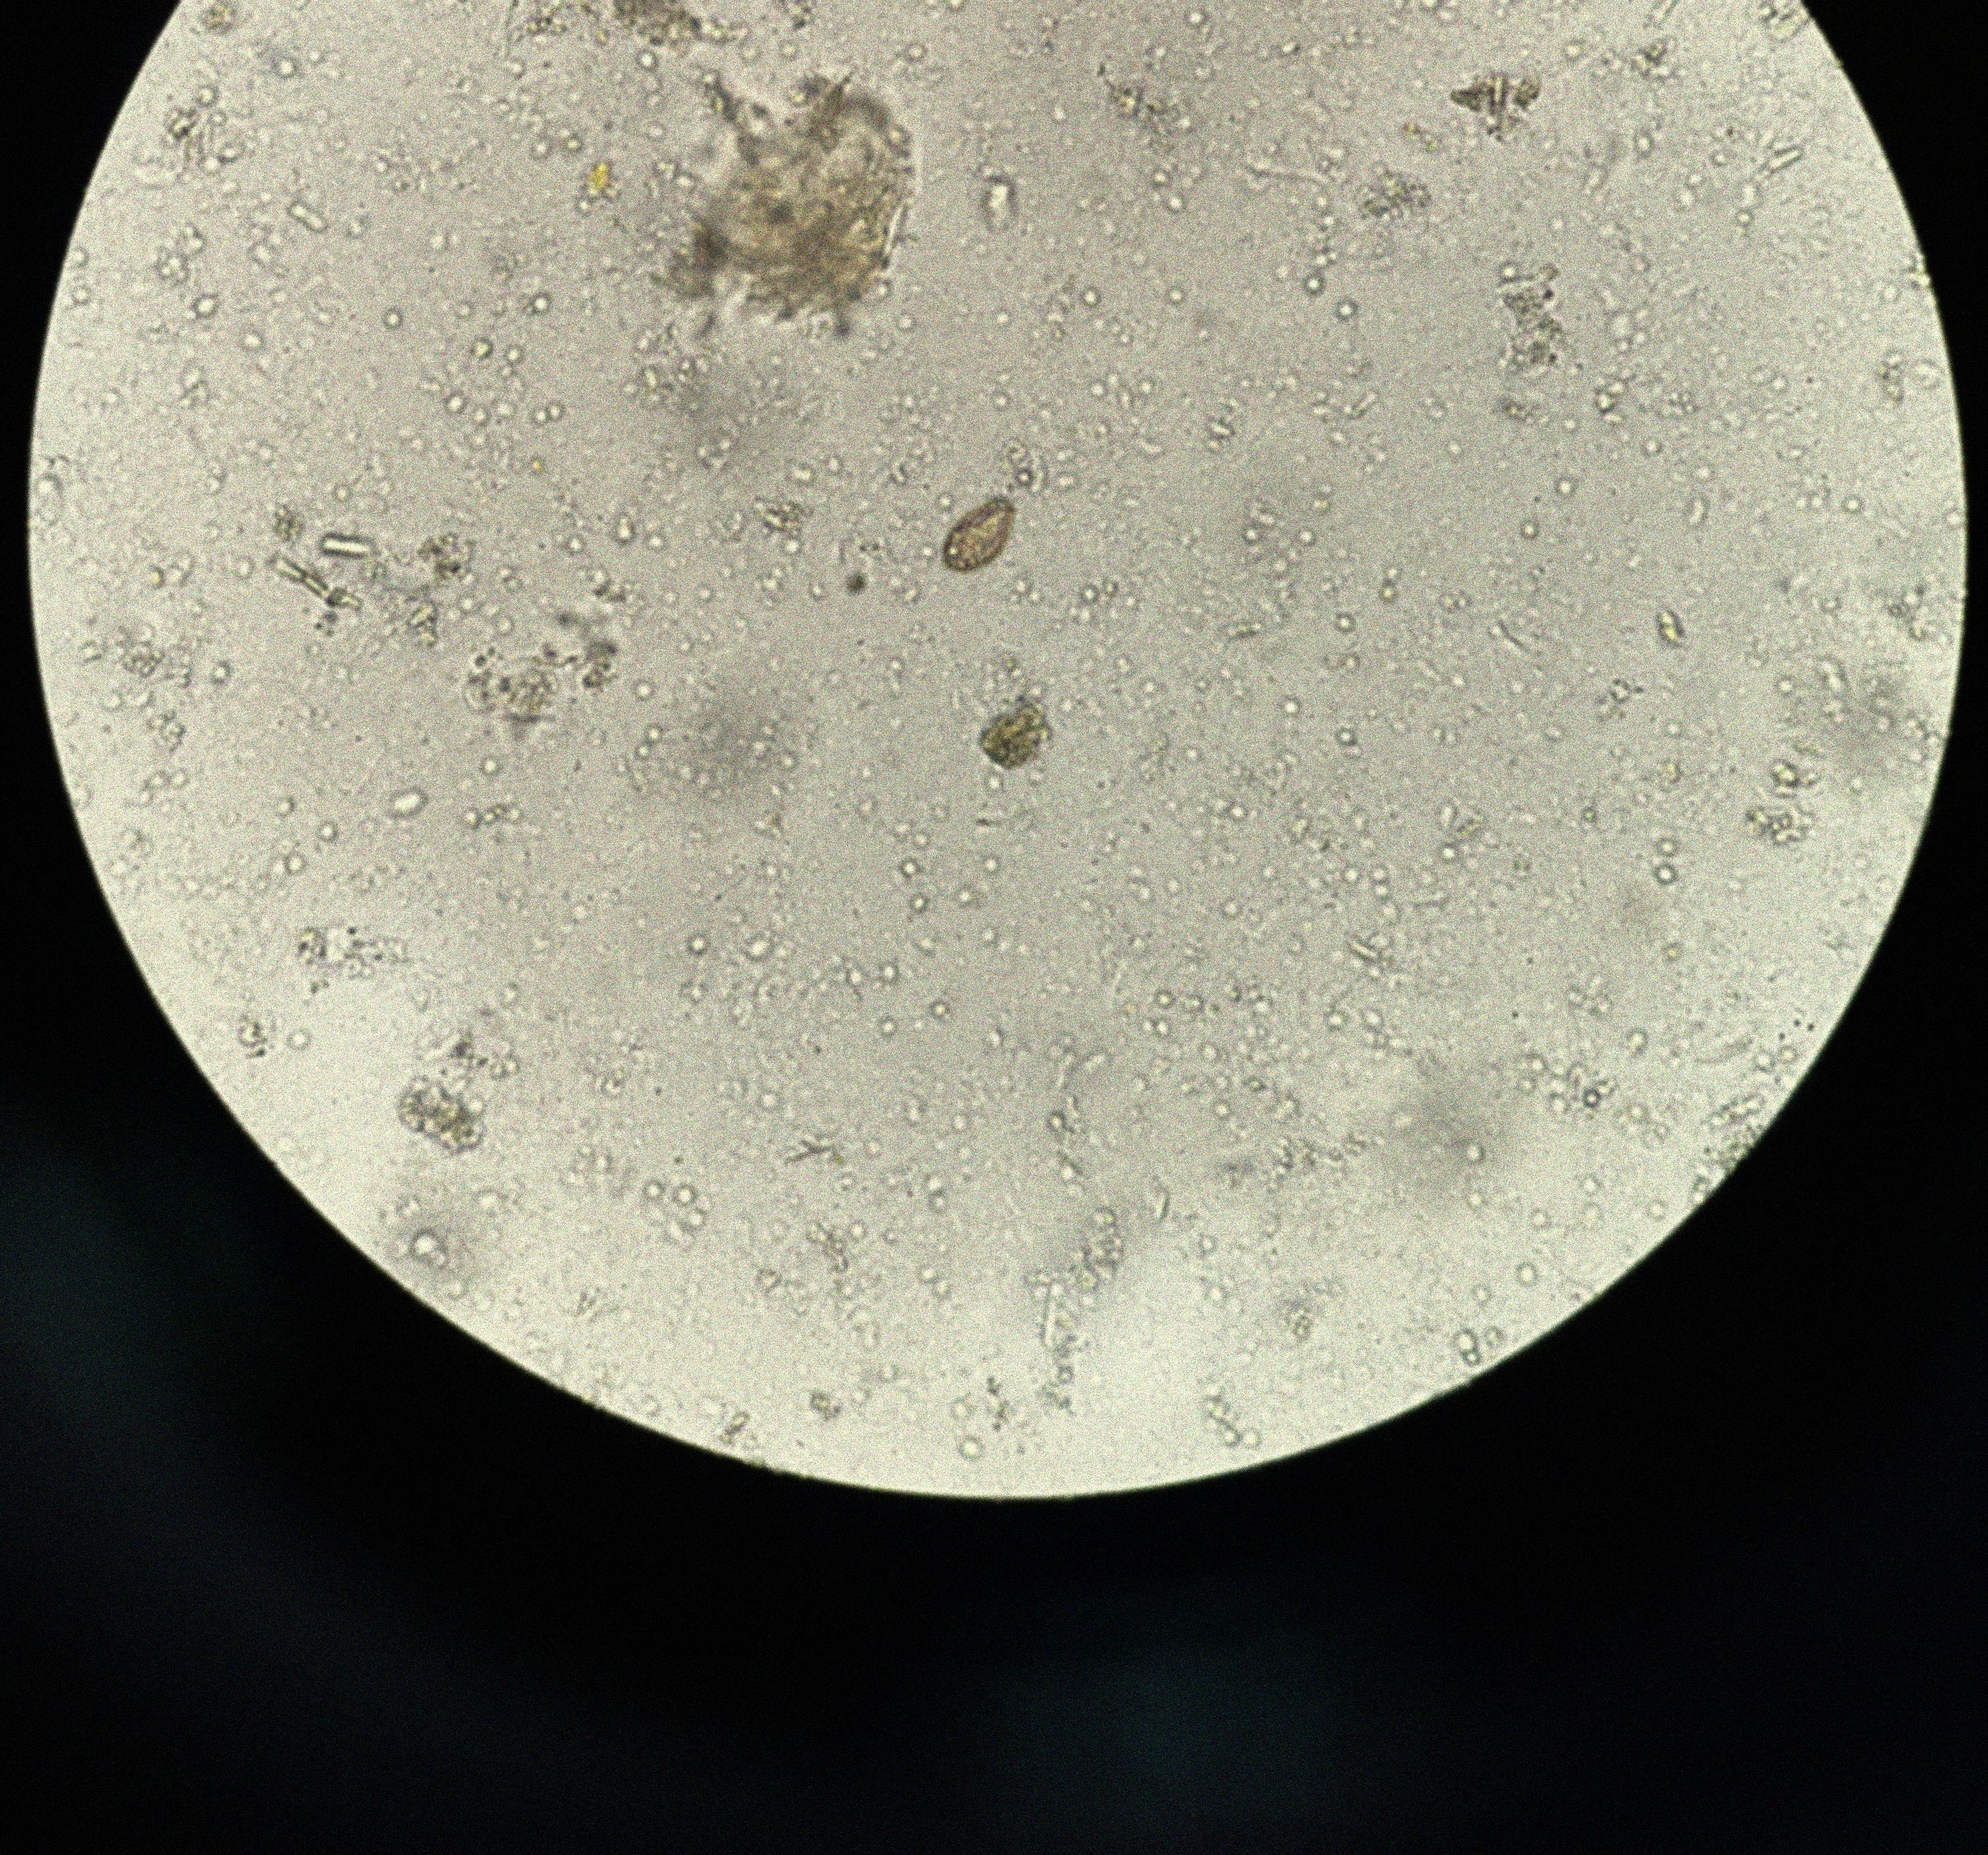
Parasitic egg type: Opisthorchis viverrine